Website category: university
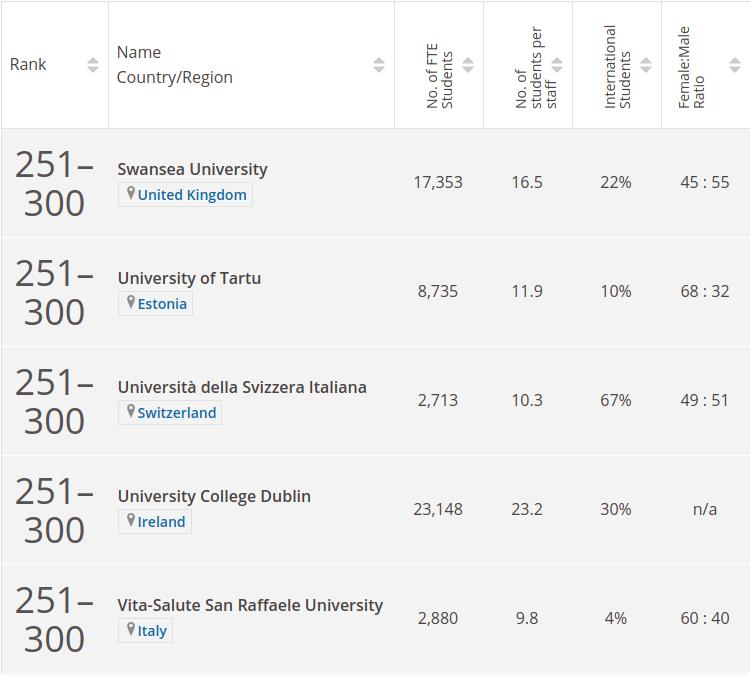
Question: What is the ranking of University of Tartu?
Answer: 251300

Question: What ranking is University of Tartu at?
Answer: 251300

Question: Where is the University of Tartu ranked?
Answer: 251300

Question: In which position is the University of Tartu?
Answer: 251300

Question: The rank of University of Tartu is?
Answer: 251300

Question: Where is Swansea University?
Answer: United Kingdom

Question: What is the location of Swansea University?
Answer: United Kingdom

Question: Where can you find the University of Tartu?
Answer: Estonia

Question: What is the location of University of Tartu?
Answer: Estonia

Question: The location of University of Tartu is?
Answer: Estonia

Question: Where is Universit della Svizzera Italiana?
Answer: Switzerland

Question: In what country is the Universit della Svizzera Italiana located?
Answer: Switzerland

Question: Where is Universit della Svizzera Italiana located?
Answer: Switzerland

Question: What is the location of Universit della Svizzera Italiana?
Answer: Switzerland

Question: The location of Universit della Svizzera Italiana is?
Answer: Switzerland

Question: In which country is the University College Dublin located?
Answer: Ireland

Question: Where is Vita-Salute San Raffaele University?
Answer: Italy

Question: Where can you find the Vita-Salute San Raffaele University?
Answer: Italy

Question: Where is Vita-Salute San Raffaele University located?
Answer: Italy

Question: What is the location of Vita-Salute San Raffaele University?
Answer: Italy

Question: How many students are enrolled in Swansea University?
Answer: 17,353

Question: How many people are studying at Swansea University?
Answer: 17,353

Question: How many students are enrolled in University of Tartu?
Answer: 8,735

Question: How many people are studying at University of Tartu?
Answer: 8,735

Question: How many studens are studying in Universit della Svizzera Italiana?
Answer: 2,713

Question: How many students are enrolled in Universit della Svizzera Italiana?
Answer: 2,713

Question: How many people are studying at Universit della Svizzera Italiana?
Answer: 2,713

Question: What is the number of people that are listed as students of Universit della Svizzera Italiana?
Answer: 2,713

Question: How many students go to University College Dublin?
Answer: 23,148

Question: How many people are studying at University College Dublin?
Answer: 23,148

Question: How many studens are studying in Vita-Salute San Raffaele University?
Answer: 2,880

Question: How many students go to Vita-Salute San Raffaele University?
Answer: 2,880

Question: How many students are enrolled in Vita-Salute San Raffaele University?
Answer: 2,880

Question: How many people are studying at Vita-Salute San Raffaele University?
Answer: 2,880

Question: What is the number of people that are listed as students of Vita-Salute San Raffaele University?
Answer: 2,880

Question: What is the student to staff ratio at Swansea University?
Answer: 16.5

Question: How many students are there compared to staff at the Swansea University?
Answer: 16.5

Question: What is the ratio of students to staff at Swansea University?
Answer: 16.5

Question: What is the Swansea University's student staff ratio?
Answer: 16.5

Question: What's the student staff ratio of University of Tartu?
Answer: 11.9

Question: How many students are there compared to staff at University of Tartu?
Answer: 11.9

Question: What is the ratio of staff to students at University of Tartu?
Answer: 11.9

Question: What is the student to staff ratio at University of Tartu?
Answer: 11.9

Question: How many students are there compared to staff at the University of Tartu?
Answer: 11.9

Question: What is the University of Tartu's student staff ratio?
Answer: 11.9

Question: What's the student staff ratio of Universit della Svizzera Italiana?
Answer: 10.3

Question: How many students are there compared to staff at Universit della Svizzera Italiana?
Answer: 10.3

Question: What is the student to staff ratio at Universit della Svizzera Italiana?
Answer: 10.3

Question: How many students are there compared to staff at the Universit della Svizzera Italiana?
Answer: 10.3

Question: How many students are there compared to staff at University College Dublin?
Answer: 23.2

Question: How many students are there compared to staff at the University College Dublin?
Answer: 23.2

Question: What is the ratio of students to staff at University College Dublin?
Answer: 23.2

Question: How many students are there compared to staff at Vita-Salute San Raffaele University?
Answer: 9.8

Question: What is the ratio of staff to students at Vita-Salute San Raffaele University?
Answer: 9.8

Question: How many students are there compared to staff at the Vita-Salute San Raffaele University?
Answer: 9.8

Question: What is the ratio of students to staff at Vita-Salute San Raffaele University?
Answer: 9.8

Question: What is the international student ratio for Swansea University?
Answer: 22%

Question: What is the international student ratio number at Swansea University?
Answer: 22%

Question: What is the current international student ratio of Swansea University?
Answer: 22%

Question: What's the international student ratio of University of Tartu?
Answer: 10%

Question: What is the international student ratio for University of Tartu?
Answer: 10%

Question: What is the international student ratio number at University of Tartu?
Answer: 10%

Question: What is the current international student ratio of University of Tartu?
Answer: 10%

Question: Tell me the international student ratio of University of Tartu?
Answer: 10%